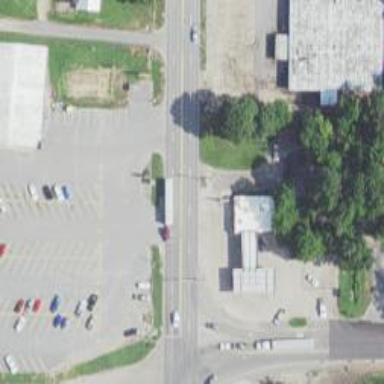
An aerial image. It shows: Convenience shop.